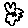
Label: flower